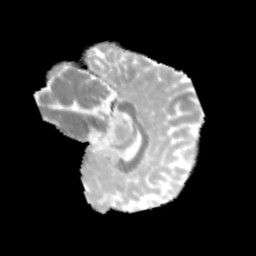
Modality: MD
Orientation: sagittal
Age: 10
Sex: male
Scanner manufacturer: siemens
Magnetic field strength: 3 T
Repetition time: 3.8 s
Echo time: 0.07 s